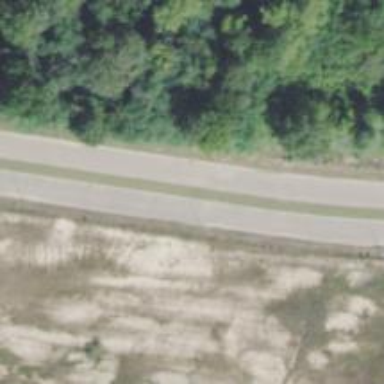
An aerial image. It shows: Tertiary road with dual carriageway.